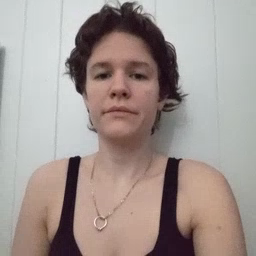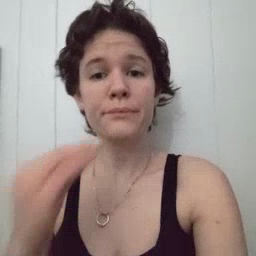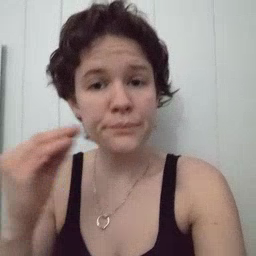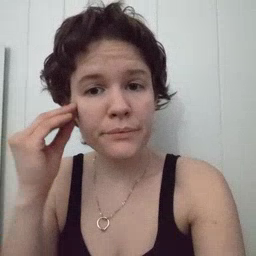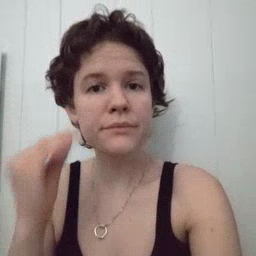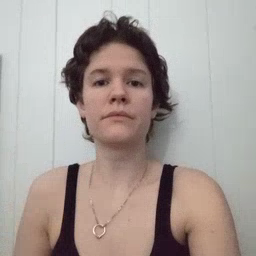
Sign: home